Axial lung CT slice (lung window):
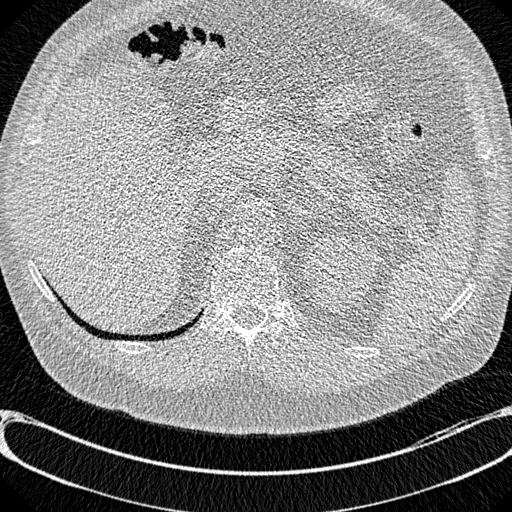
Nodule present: no